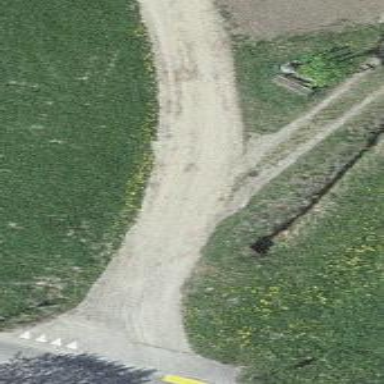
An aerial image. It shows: Unpaved track road.